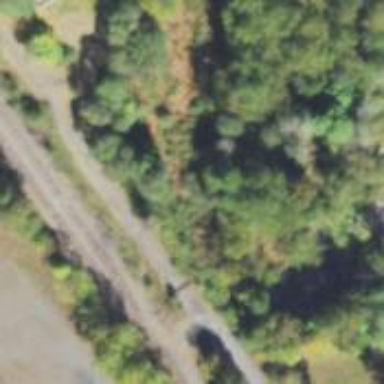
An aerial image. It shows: Abandoned railway.